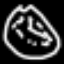
Label: clock